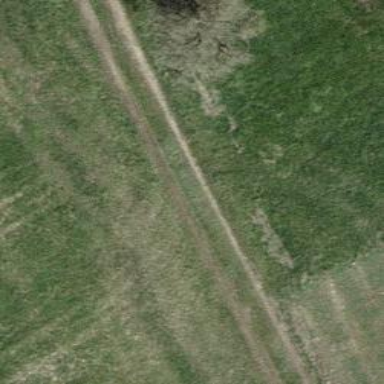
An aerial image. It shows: Compacted grade3 track used for agricultural vehicles.